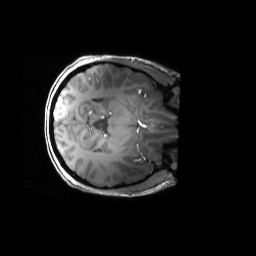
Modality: T1w
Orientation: axial
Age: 24
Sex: female
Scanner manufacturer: siemens
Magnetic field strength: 6.98 T
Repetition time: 2.37 s
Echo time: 0.00231 s